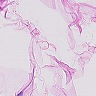
Metastatic tissue present: no